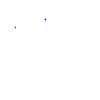
Particle: proton